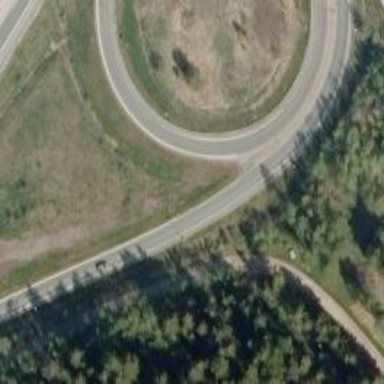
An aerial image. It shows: Asphalt motorway link road classified as tertiary.